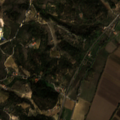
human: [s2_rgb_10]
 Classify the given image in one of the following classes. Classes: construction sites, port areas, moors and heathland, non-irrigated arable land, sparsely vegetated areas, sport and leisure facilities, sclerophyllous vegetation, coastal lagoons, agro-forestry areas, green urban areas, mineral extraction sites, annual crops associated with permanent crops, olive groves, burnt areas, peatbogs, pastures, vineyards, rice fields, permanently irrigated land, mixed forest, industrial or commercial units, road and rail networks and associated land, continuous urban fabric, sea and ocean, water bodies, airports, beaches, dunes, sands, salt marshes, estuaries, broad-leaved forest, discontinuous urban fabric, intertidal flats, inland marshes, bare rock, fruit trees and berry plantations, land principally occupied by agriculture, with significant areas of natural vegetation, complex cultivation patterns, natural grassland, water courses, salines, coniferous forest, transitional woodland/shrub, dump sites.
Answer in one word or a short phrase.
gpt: discontinuous urban fabric, vineyards, land principally occupied by agriculture, with significant areas of natural vegetation, coniferous forest